Question: So, when I double click a file in windows explorer, Intellij fires up, but instead of just showing me the file I want to see, shows up the following message:

I think I get what it means: it means this given .java file isn't associated with an Intellij project.
That's actually true, but even so I'd like to be able to open the file and see it with syntax highlighting and such.
How to overcome this problem?
Thanks
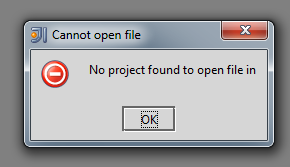
Answer: It's a known limitation which we plan to address in the future versions to allow opening and editing individual files without project context.
Please <URL>.